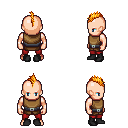
a pixel art fantasy rpg character, male body template, human, light skin, leather chest armor, red pants, light blonde mohawk hairstyle, black shoes, four views (front, back, left, right), 2x2 character sprite sheet, small pixel art, hard edges, no anti-aliasing